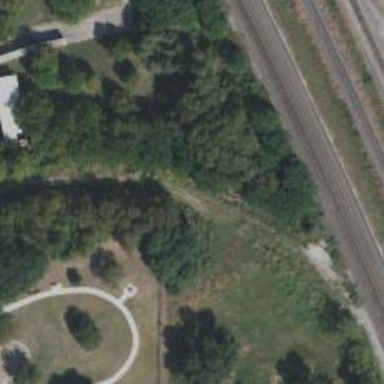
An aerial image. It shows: Abandoned railway alongside service driveway.